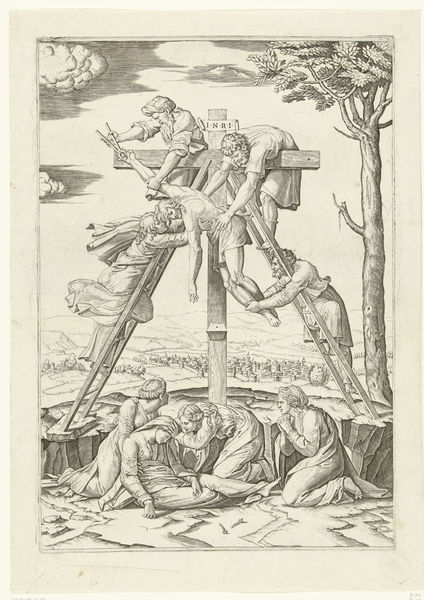
Titel: Kruisafneming van Christus
Künstler: Marcantonio Raimondi
Standort: Amsterdam
Institution: Rijksmuseum
Schlagwörter: baum, gott, himmel, wolken, bäume, frauen, menschen, stadt, frau, holz, männer, schwarz, weiss, zeichnung, stein, tod, tot, trauer, ebene, natur, wolen, fels, leiter, nagel, nägel, kreuz, religion, druck, schwarzweiss, radierung, stich, handwerker, schreiner, christus, jesus, kreuzabnahme, kreuzigung, leiden, dreck, maria, kupferstich, magdalena, trauern, abnehmen, ohnmacht, schwaz, andschaft, inri, landschafr, christue